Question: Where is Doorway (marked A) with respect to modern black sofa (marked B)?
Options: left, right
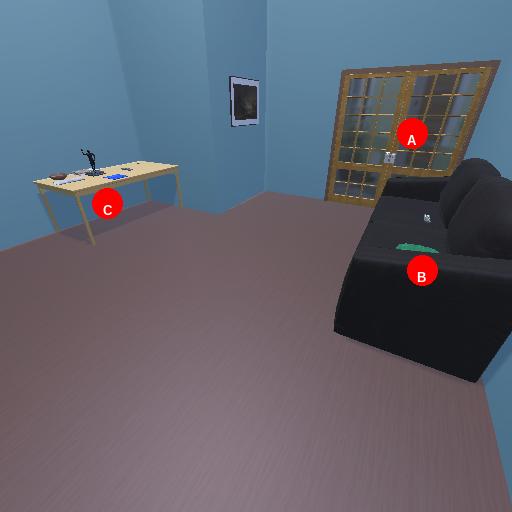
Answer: left